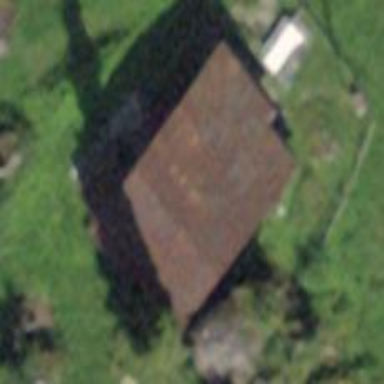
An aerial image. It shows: Barn.